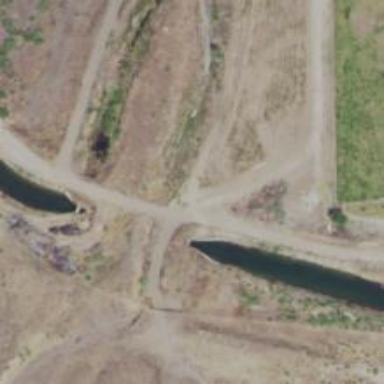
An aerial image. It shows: Canal.